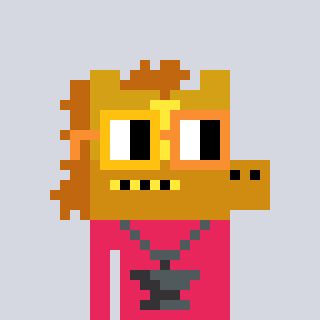
a pixel art character with square yellow and orange glasses, a yellow horse-shaped head and a redpinkish-colored body on a cool background